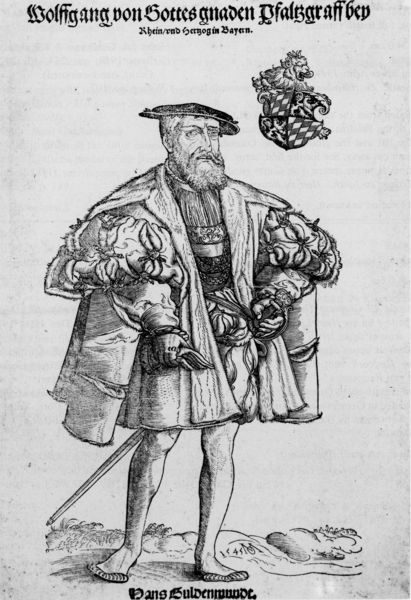
Titel: Bildnis des Wolfgang, Herzog von Bayern
Künstler: Michael Ostendorfer
Institution: (Seriendruck)
Schlagwörter: hand, kopf, mann, umhang, handschuh, handschuhe, hut, mund, nase, ohr, schwarz, weiss, zeichnung, gras, alt, bart, hemd, hose, jacke, kappe, mütze, augen, bluse, halten, kragen, pelz, präsentation, stehen, ärmel, bildnis, herr, hände, portrait, porträt, figur, mantel, reich, stehend, stehender, adel, puffärmel, renaissance, beine, schrift, schuhe, flagge, grafik, graphik, strumpf, waden, ring, name, griff, strümpfe, buch, fingerring, bayern, druck, druckgrafik, radierung, stich, seite, schwarzweiß, schwert, text, degen, herrscher, schuh, brokat, ganzfigur, wappen, rauten, wohlhabend, profan, mittelalter, strumpfhose, wams, herzog, ganzkörperporträt, löwe, hans, manteö, portr, graf, von, gottes, wolfgang, leu, pfalzgraf, gnaden, puffarmel, walfgang